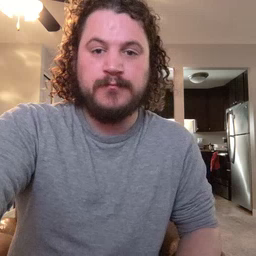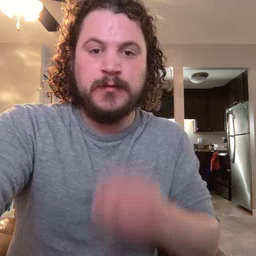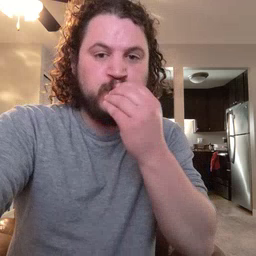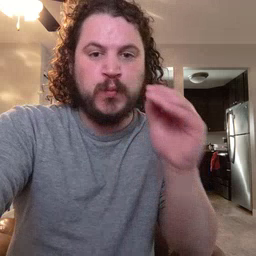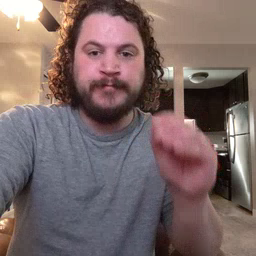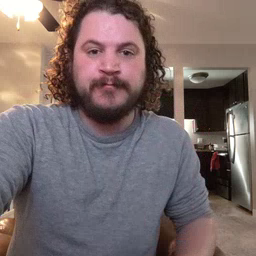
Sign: kiss